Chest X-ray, PA view. Patient: 36 years old, sex F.
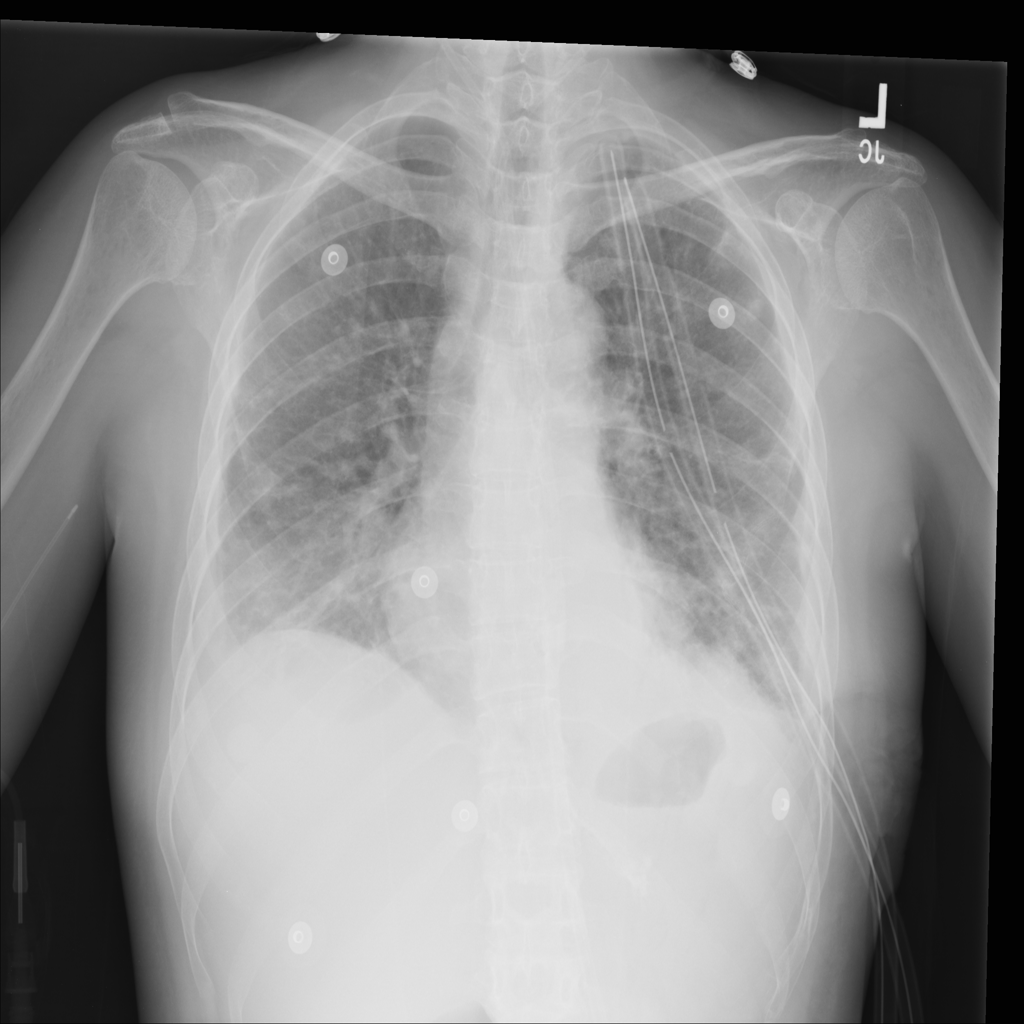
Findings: Effusion, Infiltration, Nodule